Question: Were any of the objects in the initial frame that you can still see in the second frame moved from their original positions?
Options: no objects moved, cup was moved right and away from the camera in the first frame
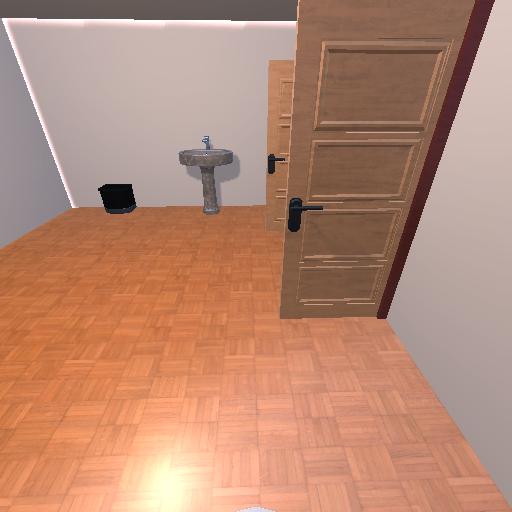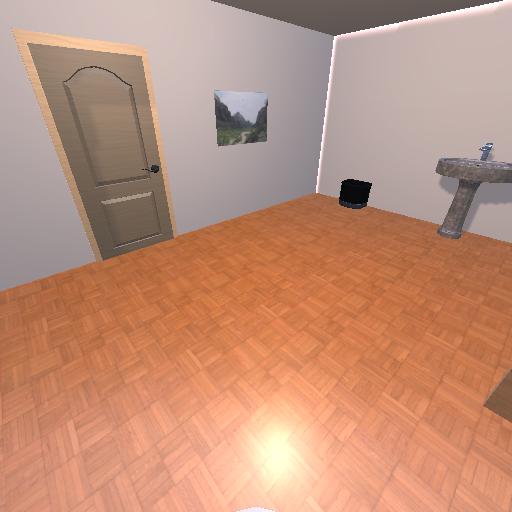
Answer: no objects moved